Question: I need to send 2 files to a server using volley library in Android.
There is an example of how it works well in Postman:

I need to reproduce this exactly POST call in android.
Please take a look of my code for now (which is not working):
'''
JsonObjectRequest sr = new JsonObjectRequest(Request.Method.POST, URL, new JSONObject(params), new Response.Listener<JSONObject>() {
@Override
public void onResponse(JSONObject response) {
Log.i("Response", response.toString());
}
}, new Response.ErrorListener() {
@Override
public void onErrorResponse(VolleyError error) {
Log.e("VOLLEY", error.toString());
}
}){
@Override
protected Map<String,String> getParams(){
Map<String,String> params = new HashMap<>();
params.put("Urine", "test");
return params;
}
@Override
public Map<String, String> getHeaders() {
Map<String,String> params = new HashMap<>();
params.put("Authorization", "token");
return params;
}
@Override
public String getBodyContentType() {
return "application/x-www-form-urlencoded; charset=utf-8";
}
@Override
public byte[] getBody() {
int size = (int) file.length();
byte[] bytes = new byte[size];
try {
BufferedInputStream buf = new BufferedInputStream(new FileInputStream(file));
buf.read(bytes, 0, bytes.length);
buf.close();
} catch (FileNotFoundException e) {
e.printStackTrace();
} catch (IOException e) {
e.printStackTrace();
}
return bytes;
}
@Override
protected Response<JSONObject> parseNetworkResponse(NetworkResponse response) {
byte[] data = response.data;
String message = new String(data);
Log.i("parseNetworkResponse", String.valueOf(message));
return super.parseNetworkResponse(response);
}
};
'''
How can I implement this using Volley library? Thanks.
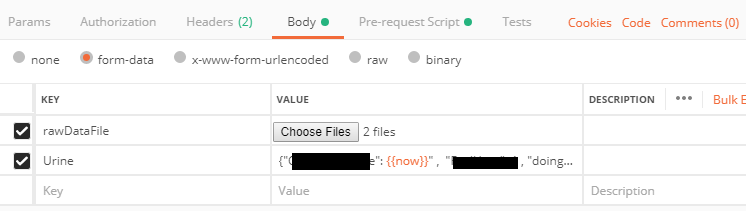
Answer: Retrofit 2 in my opinion has been a much better and easier library to work with for file uploading.
Here is a nice and easy tut to work through. It should assist you.
<URL>